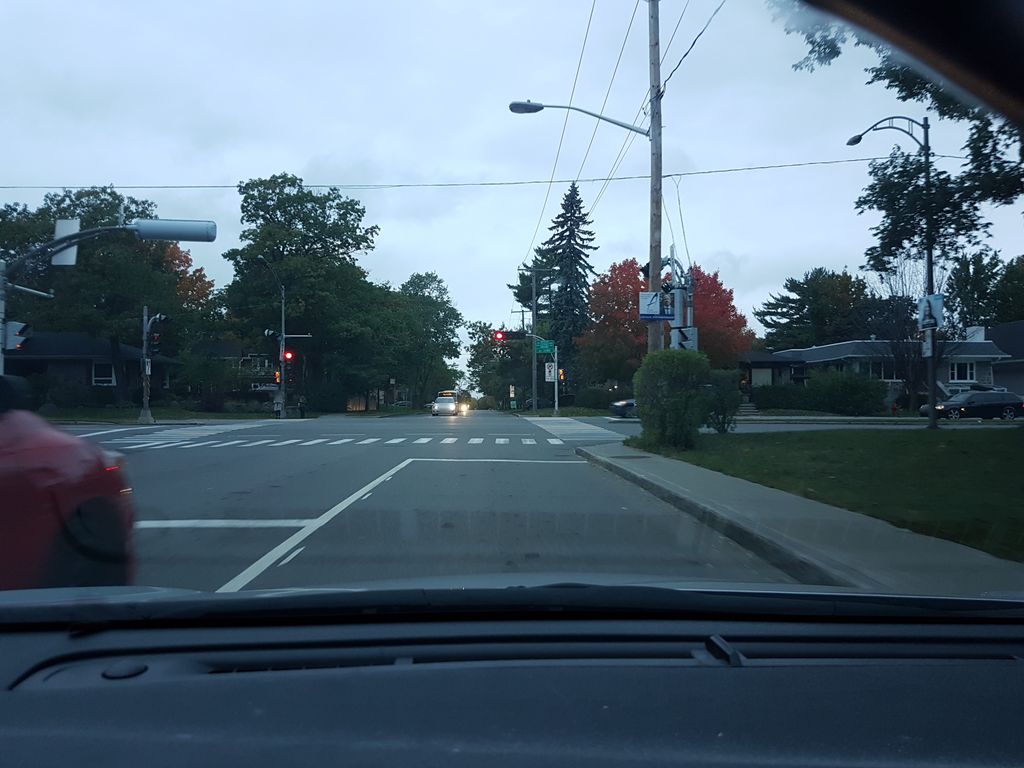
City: quebec_city